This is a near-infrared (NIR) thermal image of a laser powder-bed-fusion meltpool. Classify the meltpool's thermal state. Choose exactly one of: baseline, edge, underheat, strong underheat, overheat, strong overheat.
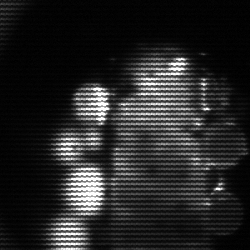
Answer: strong underheat